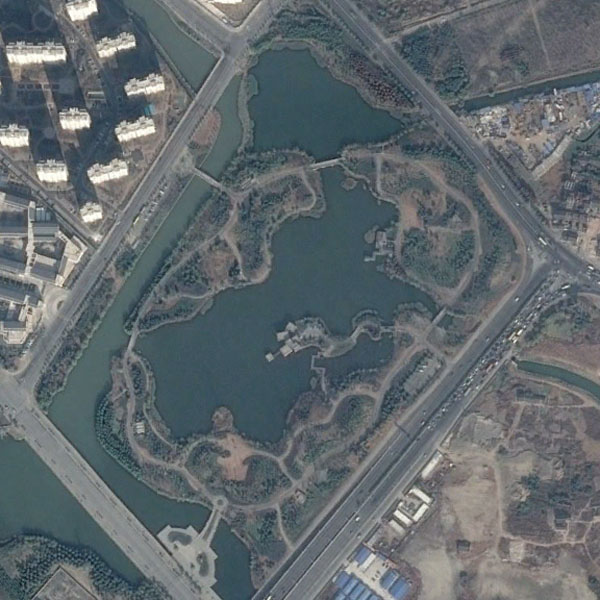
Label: Park